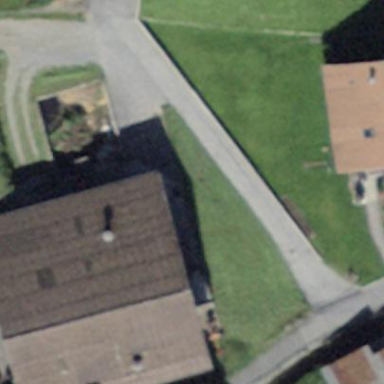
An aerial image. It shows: Rural barn.